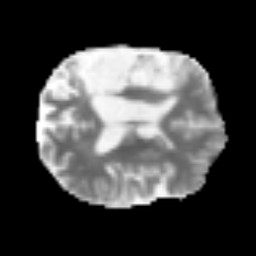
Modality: MD
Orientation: axial
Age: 47
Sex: male
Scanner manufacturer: siemens
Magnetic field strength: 3 T
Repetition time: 3.2 s
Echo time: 0.081 s